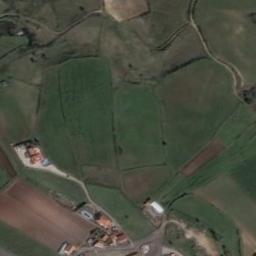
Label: terrace